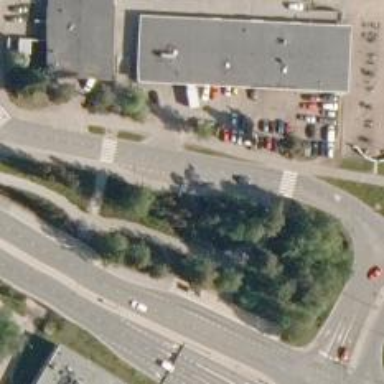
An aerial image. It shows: Asphalt cycleway.